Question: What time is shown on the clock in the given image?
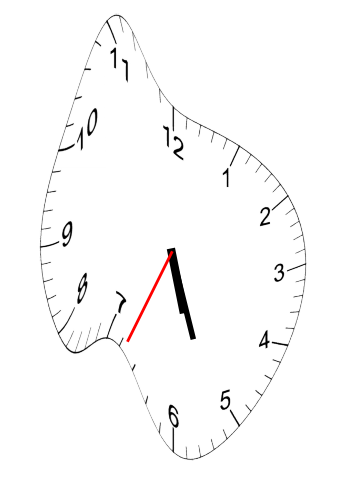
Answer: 05:26:34